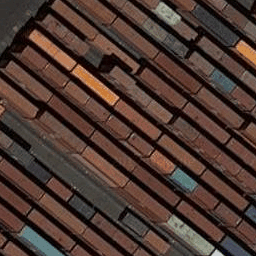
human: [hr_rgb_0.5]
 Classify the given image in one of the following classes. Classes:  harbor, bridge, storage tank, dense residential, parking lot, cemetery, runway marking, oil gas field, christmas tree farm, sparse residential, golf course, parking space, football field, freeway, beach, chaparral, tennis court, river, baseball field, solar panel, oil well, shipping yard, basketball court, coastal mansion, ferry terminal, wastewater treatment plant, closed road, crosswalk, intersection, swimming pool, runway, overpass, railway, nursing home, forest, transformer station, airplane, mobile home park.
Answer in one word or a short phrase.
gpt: shipping yard